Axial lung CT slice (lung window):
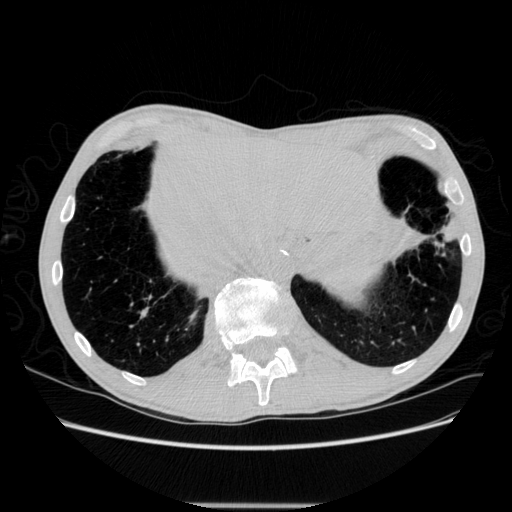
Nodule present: yes
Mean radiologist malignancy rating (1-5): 4